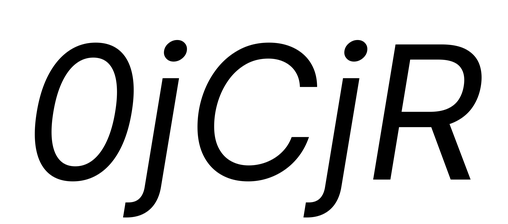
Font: Inter-Italic_Italic